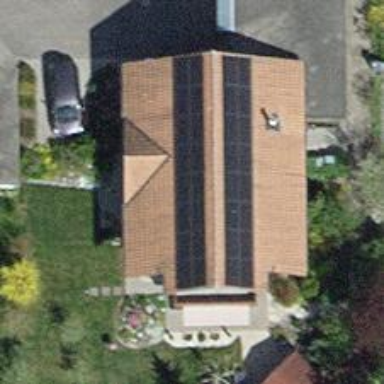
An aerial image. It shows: Solar photovoltaic panel generator.